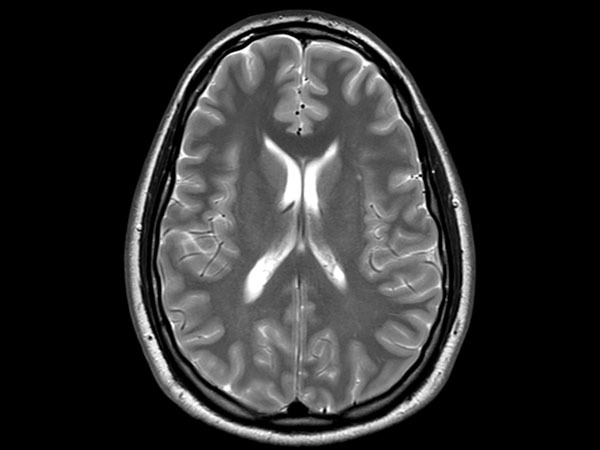
Label: notumor